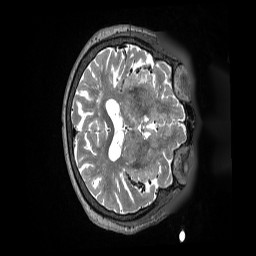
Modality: T2w
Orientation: axial
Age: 100
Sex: female